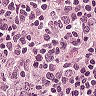
Metastatic tissue present: no